Question: Scenario: Tom went to participate in a competition. The task given to him is to draw a pattern as specified below. Prompt the user to enter a number and Display the pattern.

Important : Keep all the method as 'Public' and 'Static'
Requirement :
Display a matrix
1. The diagonal of the matrix fills with 0
2. The lower triangular side is filled with -1
3. The upper triangular side is filled with 1
Sample Input/Output
Sample Input : 1
'''
Enter a number:
3
Sample Output :
0 1 1
-1 0 1
-1 -1 0
'''
Sample Input 2:
'''
Enter a number
4
Sample Output :
0 1 1 1
-1 0 1 1
-1 -1 0 1
-1 -1 -1 0
'''
Here is the quote below that I am executing
'''
using System;
using System.Collections.Generic;
using System.Linq;
using System.Text;
using System.Threading.Tasks;
namespace C_SHARP
{
class Program
{
static void Main(string[] args)
{
Console.WriteLine("Enter a number:");
int n = Convert.ToInt32(Console.ReadLine());
int[,] arr1 = new int[n,n];
GetArray(n);
for (int i = 0; i < n; i++)
{
Console.Write("
");
for (int j = 0; j < n; j++)
{
Console.Write("{0} ", arr1[i, j]);
}
}
Console.Write("
");
}
public static int[,] GetArray(int num)
{
int i, j;
int[,] arr1 = new int[num, num];
for (i = 0; i < num; i++)
{
for (j = 0; j < num; j++)
{
if (i < j)
{
arr1[i,j]=1;
}
else if (i > j)
{
arr1[i, j] = -1;
}
else
{
arr1[i, j] = 0;
}
}
}
return arr1;
}
}
}
'''
On executing this program, it prints all the rows and columns 0.
Please help me to print the matrix of required description.
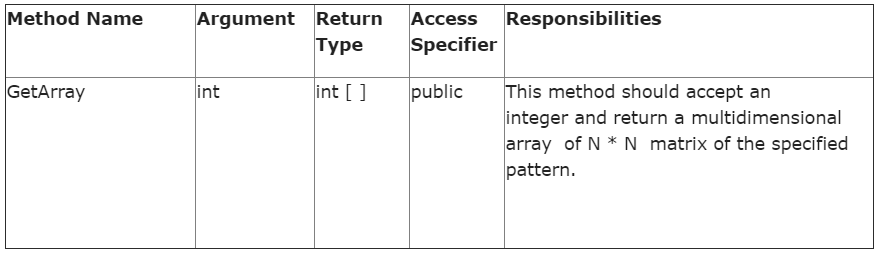
Answer: you return the array, but don't assign it to anything, try:
'''
var arr1 = GetArray(n);
'''
instead of:
'''
int[,] arr1 = new int[n,n];
GetArray(n);
'''